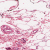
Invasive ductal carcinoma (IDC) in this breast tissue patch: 0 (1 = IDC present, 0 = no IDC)